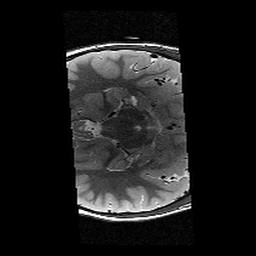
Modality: T2w
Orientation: axial
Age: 11
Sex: female
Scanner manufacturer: siemens
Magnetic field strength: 3 T
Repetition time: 9.23 s
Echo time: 0.067 s